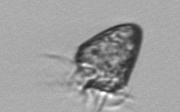
Label: Ciliophora